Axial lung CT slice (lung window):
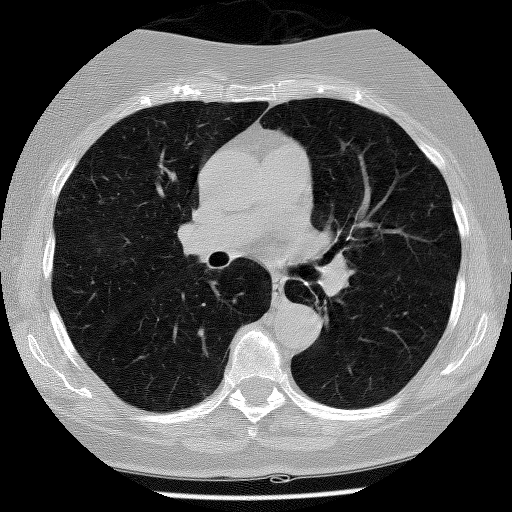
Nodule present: no